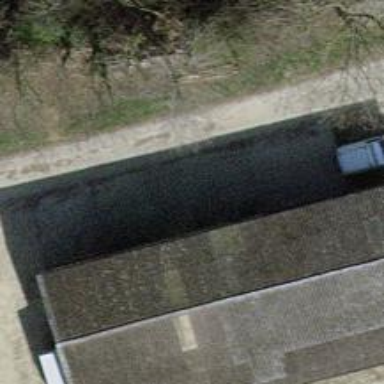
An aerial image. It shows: Rural barn.